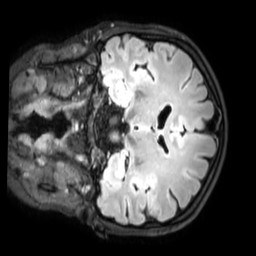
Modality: FLAIR
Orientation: coronal
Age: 23
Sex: female
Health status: healthy
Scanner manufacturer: philips
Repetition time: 4.8 s
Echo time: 0.2778 s